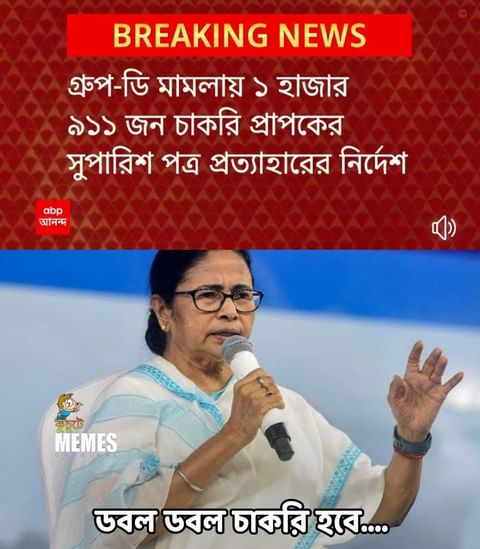
Text: গ্রুপ-ডি মামলায় ১ হাজার ৯১১ জন চাকরি প্রাপকের সুপারিশ পত্র প্রত্যাহারের নির্দেশ ডবল ডবল চাকরি হবে....
Label: Hate
Hate category: Political
Targeted group: Organization